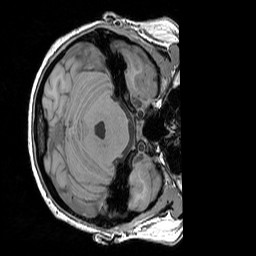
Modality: T1w
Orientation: axial
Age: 24
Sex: female
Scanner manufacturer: siemens
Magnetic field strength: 3 T
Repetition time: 1.83 s
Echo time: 0.00303 s